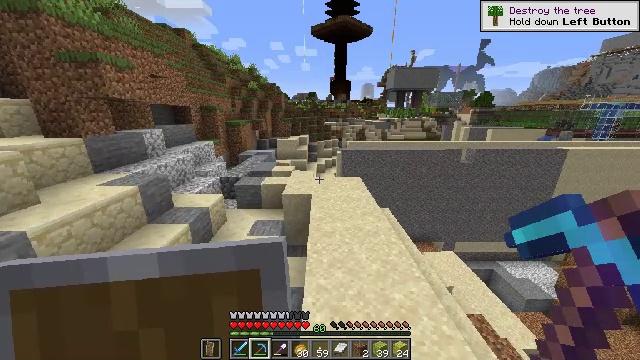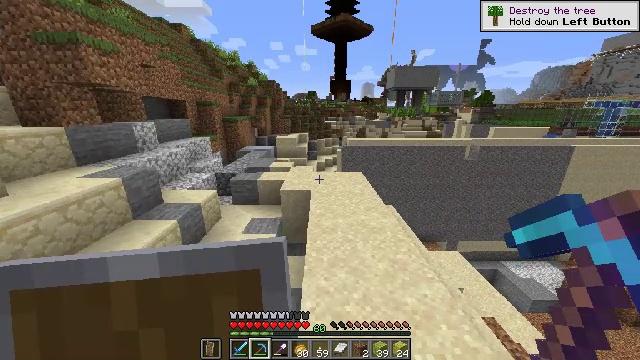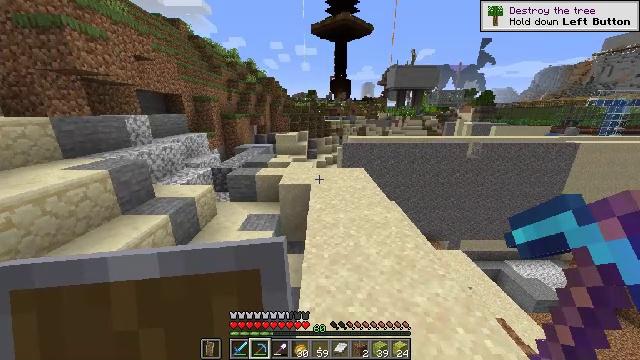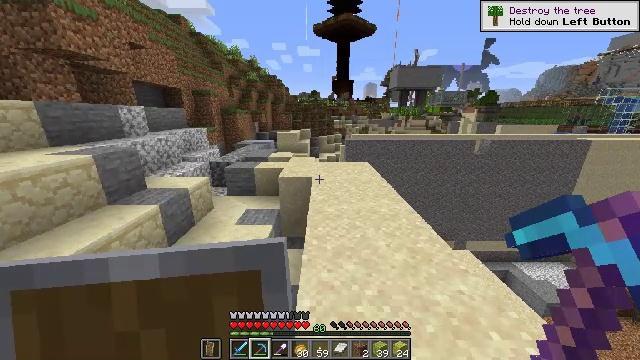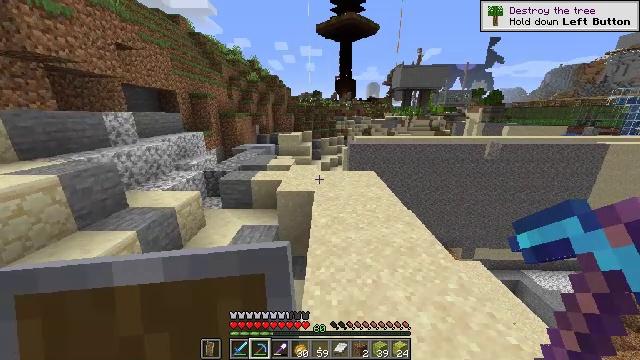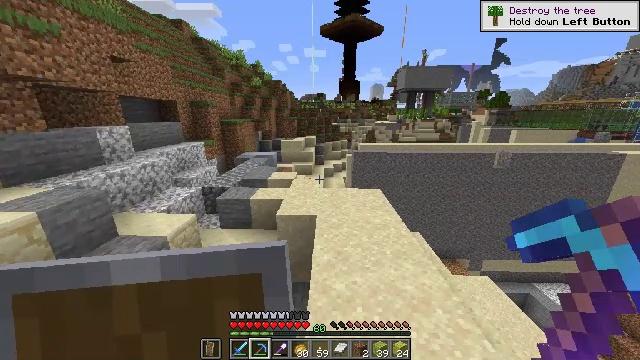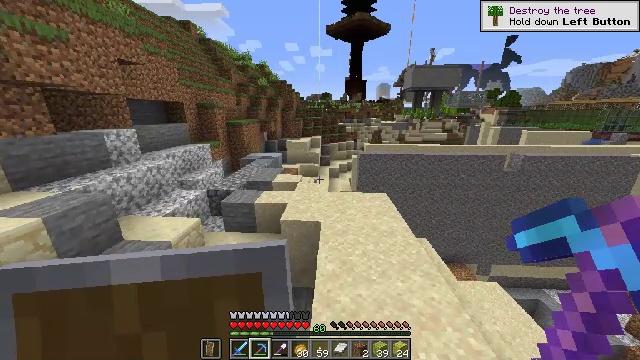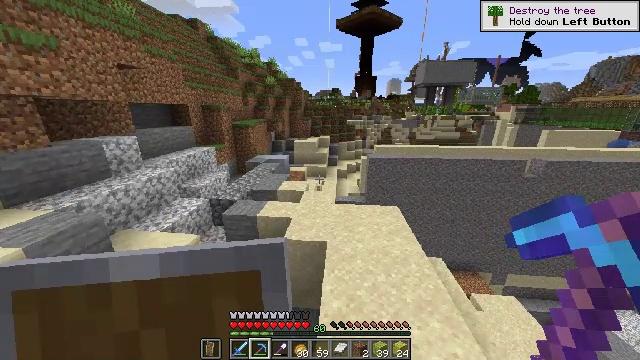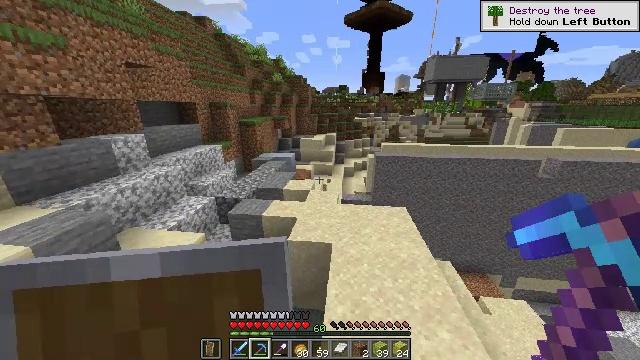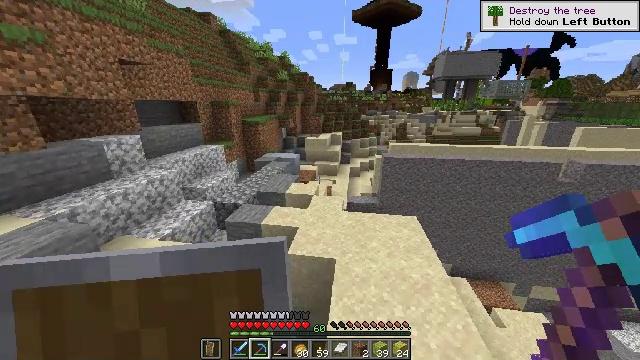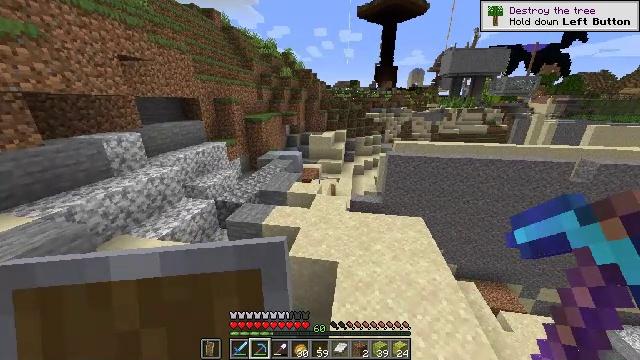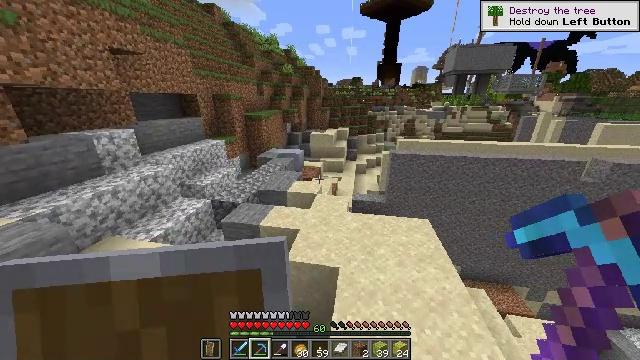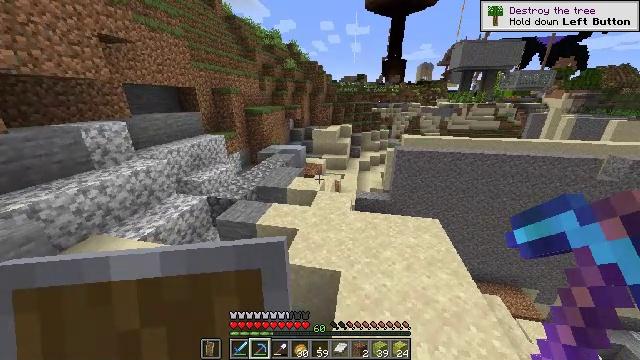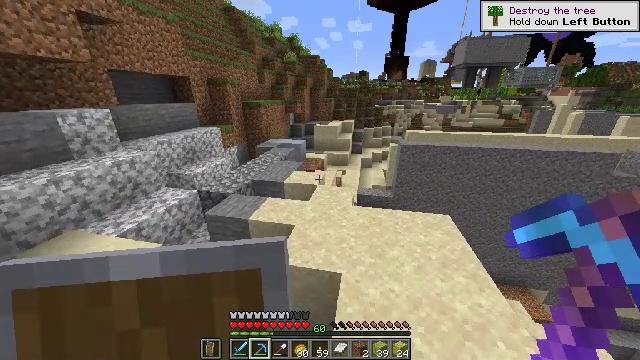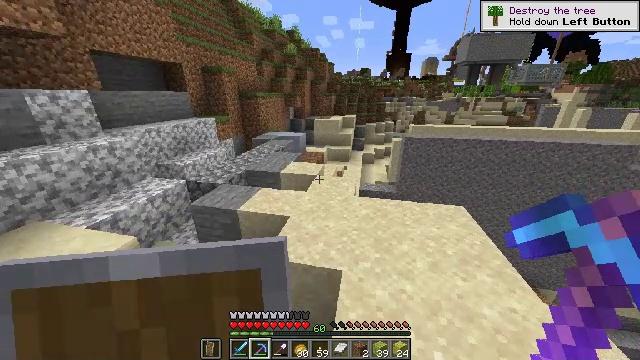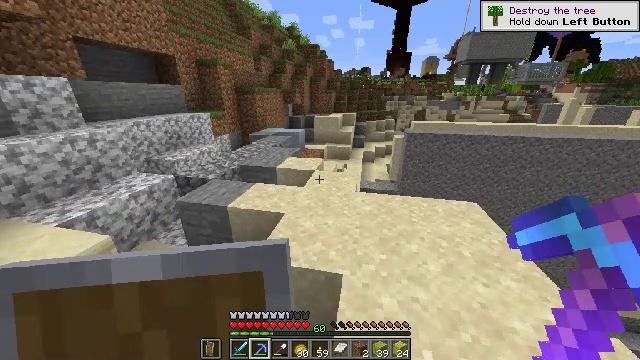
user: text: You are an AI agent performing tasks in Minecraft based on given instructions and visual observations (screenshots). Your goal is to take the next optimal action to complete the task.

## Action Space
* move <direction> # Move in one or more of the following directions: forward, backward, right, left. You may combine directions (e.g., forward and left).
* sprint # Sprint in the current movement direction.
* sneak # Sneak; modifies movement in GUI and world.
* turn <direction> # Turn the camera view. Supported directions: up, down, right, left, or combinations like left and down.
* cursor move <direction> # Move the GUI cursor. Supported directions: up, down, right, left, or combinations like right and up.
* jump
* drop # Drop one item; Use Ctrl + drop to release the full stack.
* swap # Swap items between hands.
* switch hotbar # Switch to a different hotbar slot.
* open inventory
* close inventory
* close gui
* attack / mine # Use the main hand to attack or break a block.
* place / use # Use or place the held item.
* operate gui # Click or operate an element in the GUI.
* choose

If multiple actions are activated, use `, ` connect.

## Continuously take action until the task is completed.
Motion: motion action
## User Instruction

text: Drop kelp from the inventory.
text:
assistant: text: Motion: move forward, jump
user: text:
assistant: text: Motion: move forward, jump
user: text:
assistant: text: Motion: move forward, jump
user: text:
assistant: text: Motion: move forward, jump
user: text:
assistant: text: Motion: move forward, jump
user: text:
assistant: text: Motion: move forward, turn left, jump
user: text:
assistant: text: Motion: move forward, turn left and down, jump
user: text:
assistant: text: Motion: move forward, turn left, jump
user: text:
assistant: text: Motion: move forward, turn left, jump
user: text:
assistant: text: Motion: move forward, turn left
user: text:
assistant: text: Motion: move forward
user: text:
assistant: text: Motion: move forward
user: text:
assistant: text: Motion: move forward
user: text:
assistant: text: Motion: move forward
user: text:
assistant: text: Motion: move forward
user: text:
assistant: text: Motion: move forward
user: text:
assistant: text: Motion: move forward
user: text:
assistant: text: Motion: move forward
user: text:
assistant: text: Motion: move forward
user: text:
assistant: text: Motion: move forward
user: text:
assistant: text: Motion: move forward
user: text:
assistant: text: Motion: move forward
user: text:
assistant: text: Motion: move forward
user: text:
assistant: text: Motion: move forward, turn down
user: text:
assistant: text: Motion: move forward, turn down
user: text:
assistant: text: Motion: move forward
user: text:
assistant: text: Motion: move forward
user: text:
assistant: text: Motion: move forward
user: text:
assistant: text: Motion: move forward
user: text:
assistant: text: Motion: move forward